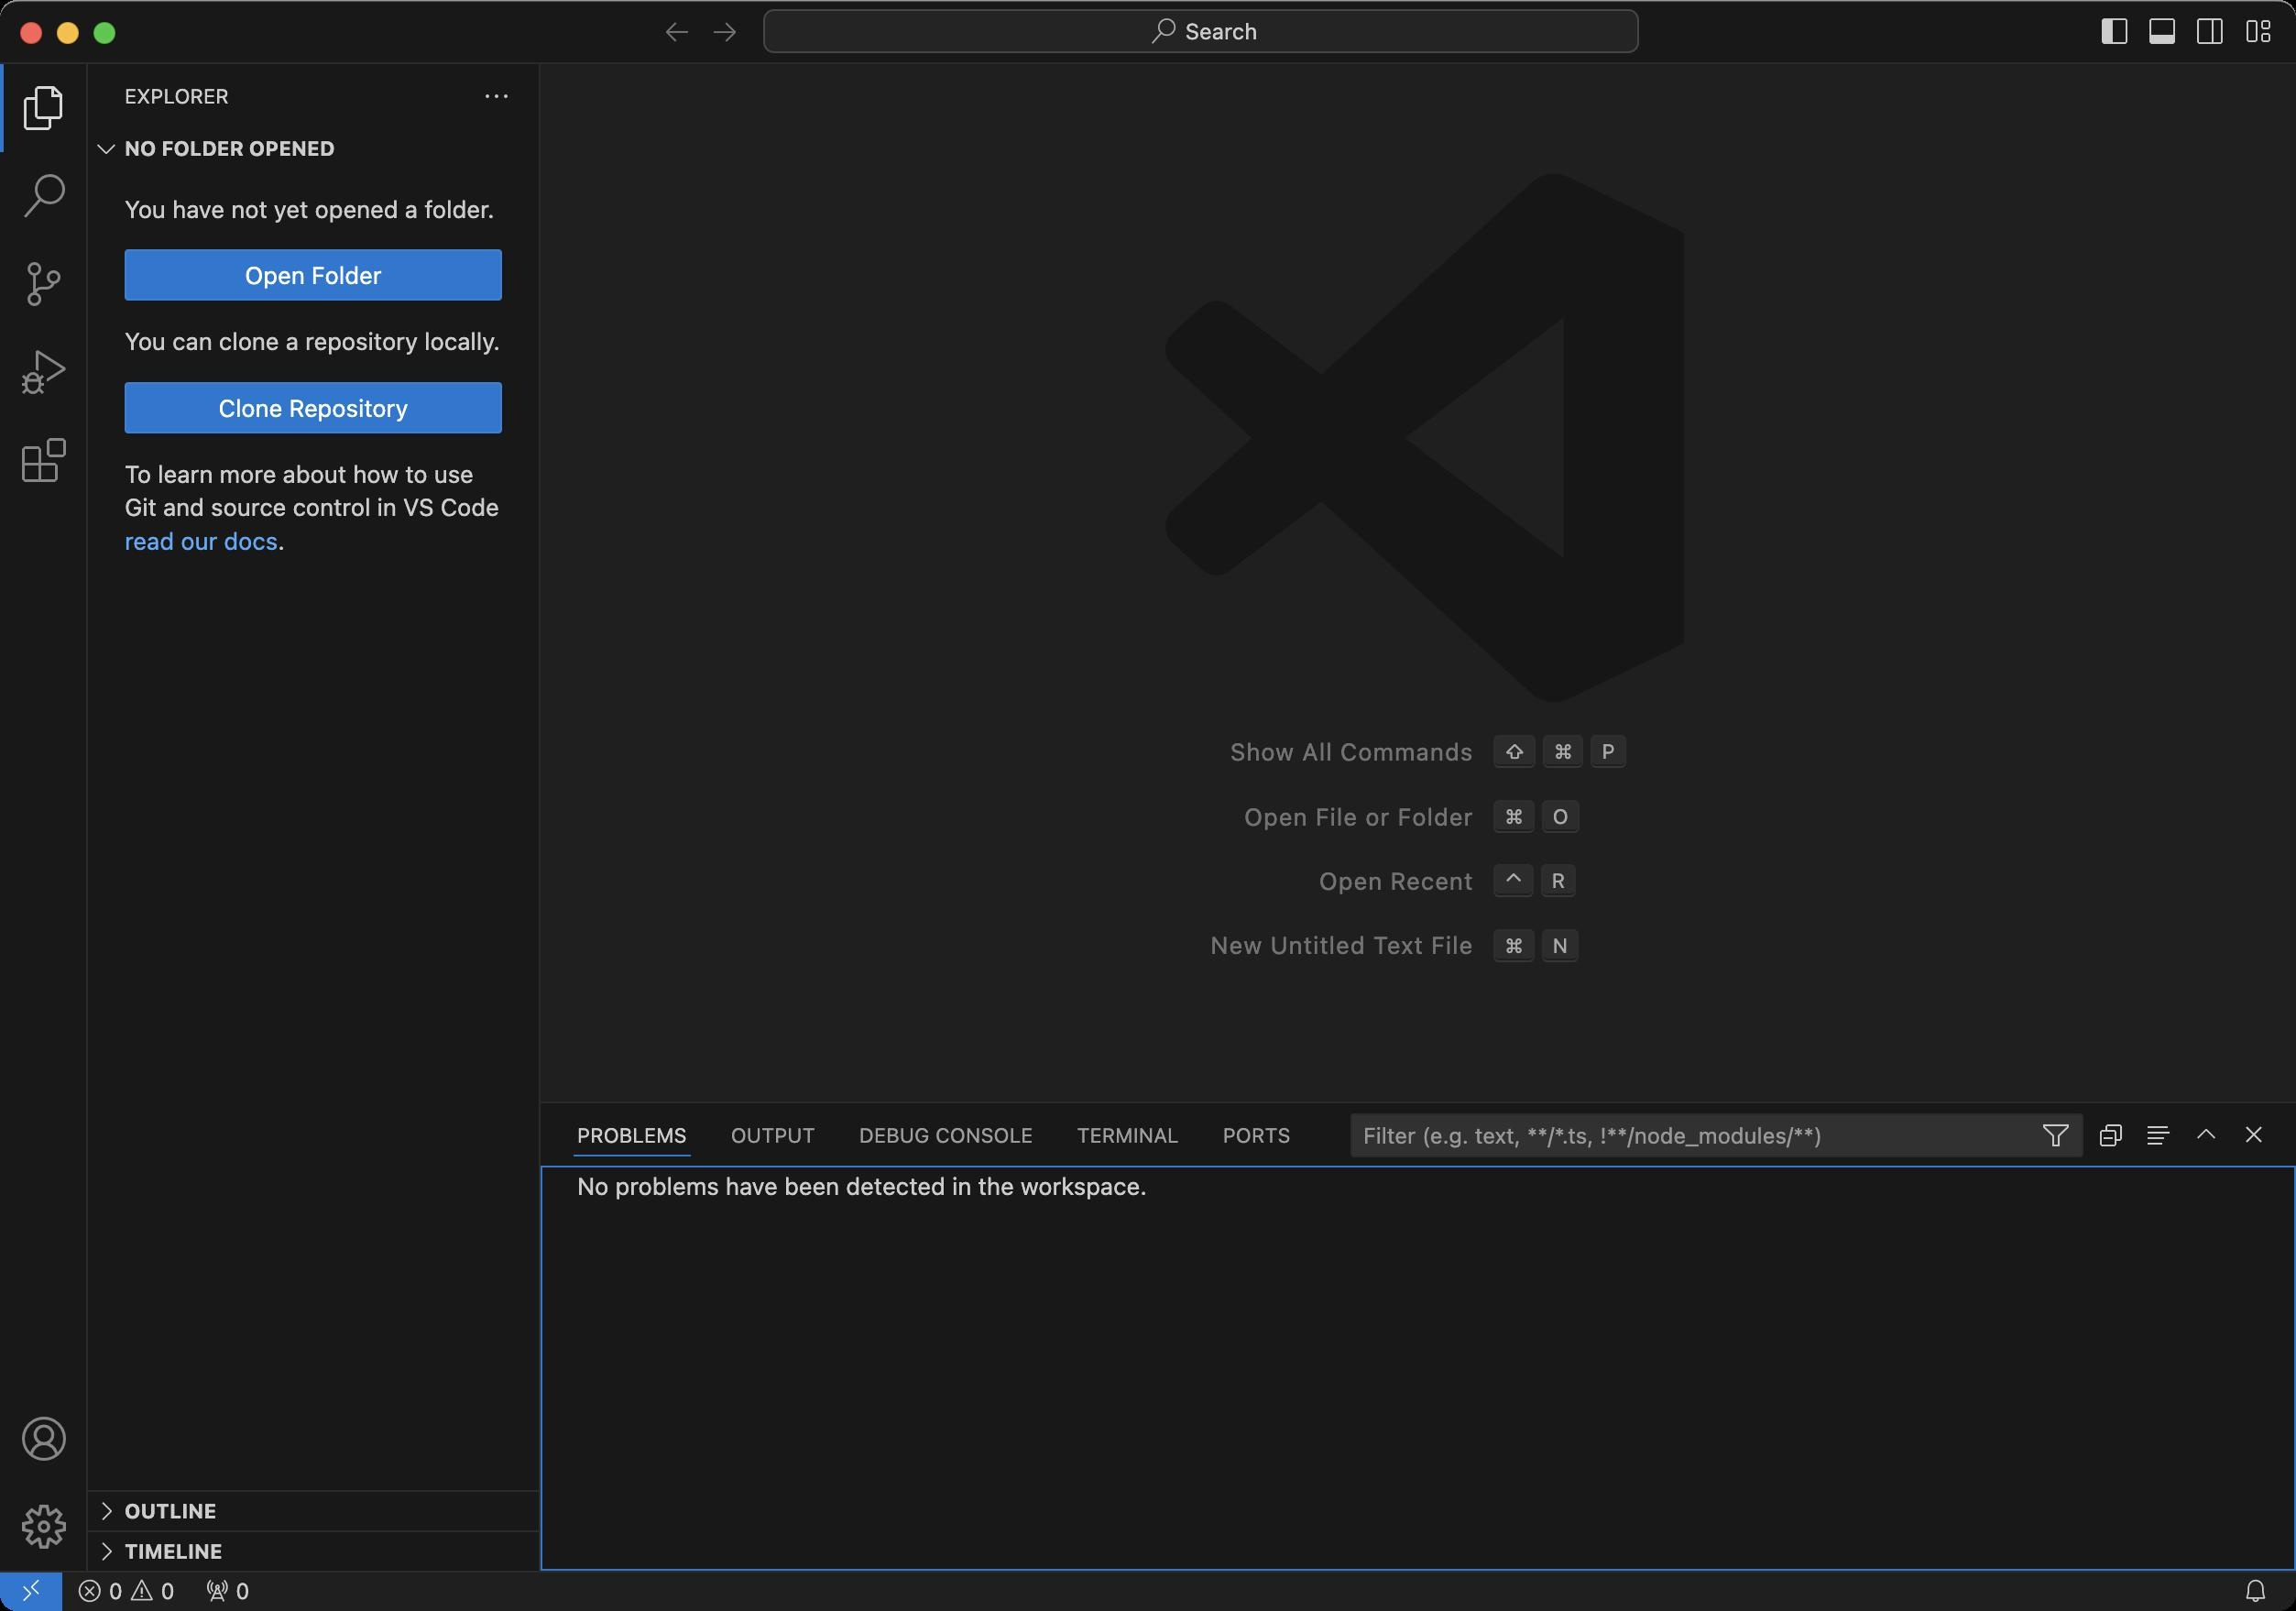
Accessibility tree:
{"name": "Visual_Studio_Code", "role": "AXWindow", "description": null, "role_description": "звичайне вікно", "value": null, "position": "235.00;38.00", "size": "1253;879", "children": [{"name": "", "role": "AXGroup", "description": "", "role_description": "група", "value": "", "position": "0.00;0.00", "size": "1253;879", "children": [{"name": "", "role": "AXGroup", "description": "", "role_description": "група", "value": "", "position": "0.00;0.00", "size": "1253;879", "children": [{"name": "", "role": "AXGroup", "description": "", "role_description": "група", "value": "", "position": "0.00;0.00", "size": "1253;879", "children": [{"name": "", "role": "AXGroup", "description": "", "role_description": "група", "value": "", "position": "0.00;0.00", "size": "1253;879", "children": []}]}]}]}, {"name": null, "role": "AXButton", "description": null, "role_description": "кнопка закривання", "value": null, "position": "10.00;10.00", "size": "14;16", "children": []}, {"name": null, "role": "AXButton", "description": null, "role_description": "кнопка повноекранного режиму", "value": null, "position": "50.00;10.00", "size": "14;16", "children": [{"name": null, "role": "AXGroup", "description": null, "role_description": "група", "value": null, "position": "50.00;10.00", "size": "14;16", "children": [{"name": null, "role": "AXGroup", "description": null, "role_description": "група", "value": null, "position": "50.00;10.00", "size": "14;16", "children": []}]}]}, {"name": null, "role": "AXButton", "description": null, "role_description": "кнопка згортання", "value": null, "position": "30.00;10.00", "size": "14;16", "children": []}]}